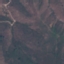
Label: HerbaceousVegetation